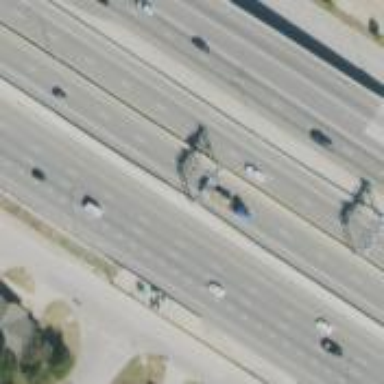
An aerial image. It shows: Toll gantry on the road.